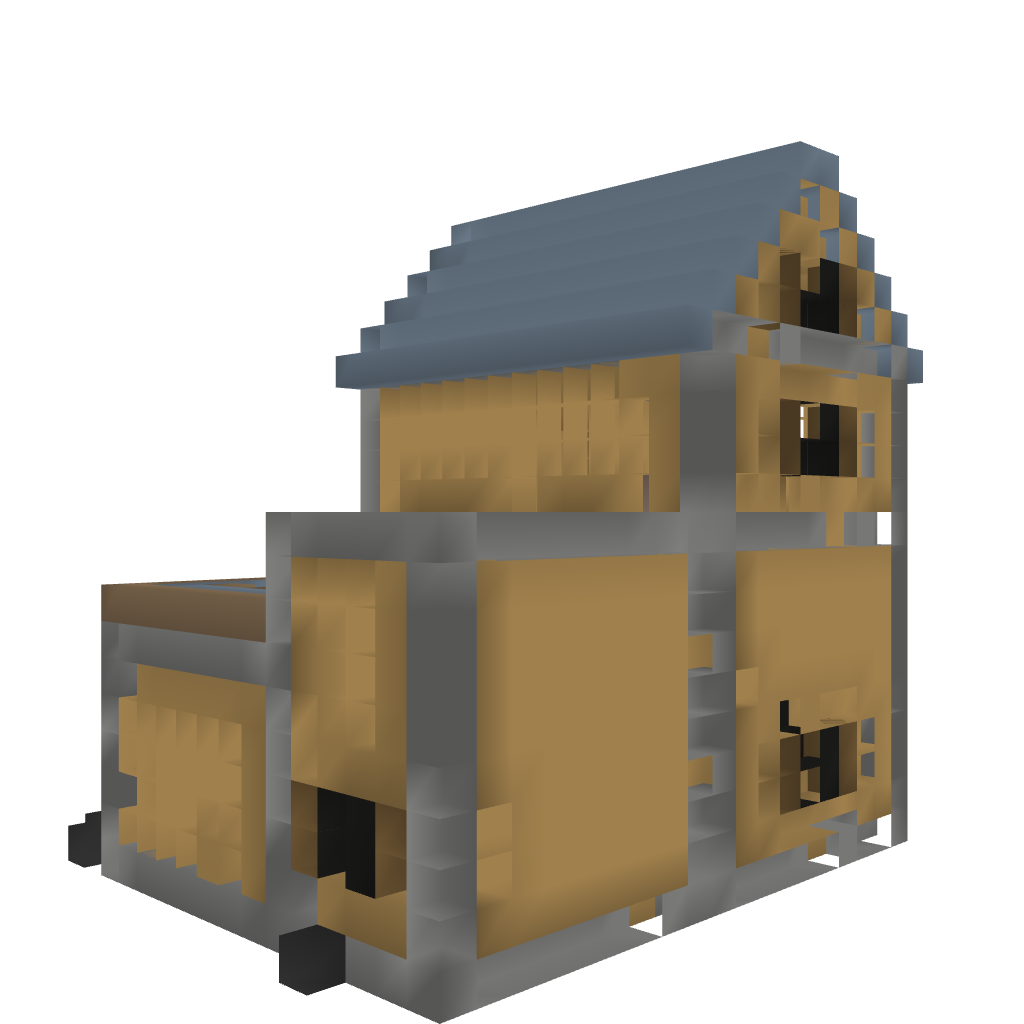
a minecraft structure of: A modern house.